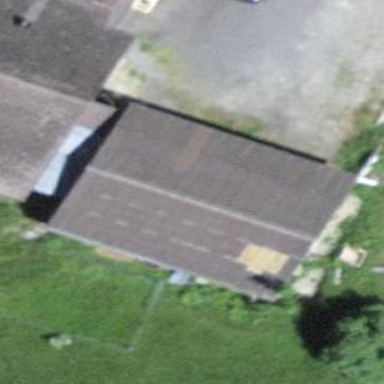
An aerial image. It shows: Shed building.